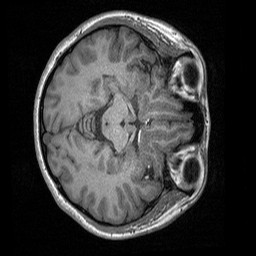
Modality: T1w
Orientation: axial
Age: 19
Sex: female
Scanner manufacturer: siemens
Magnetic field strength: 3 T
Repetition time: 1.64 s
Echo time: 0.00234 s